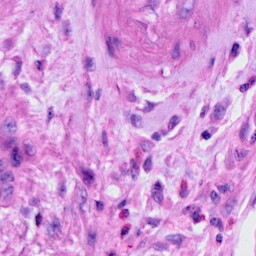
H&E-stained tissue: Cervix